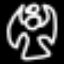
Label: angel